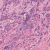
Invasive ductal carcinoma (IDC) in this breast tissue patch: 1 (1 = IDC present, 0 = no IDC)